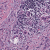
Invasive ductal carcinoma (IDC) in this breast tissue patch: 1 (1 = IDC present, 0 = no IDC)